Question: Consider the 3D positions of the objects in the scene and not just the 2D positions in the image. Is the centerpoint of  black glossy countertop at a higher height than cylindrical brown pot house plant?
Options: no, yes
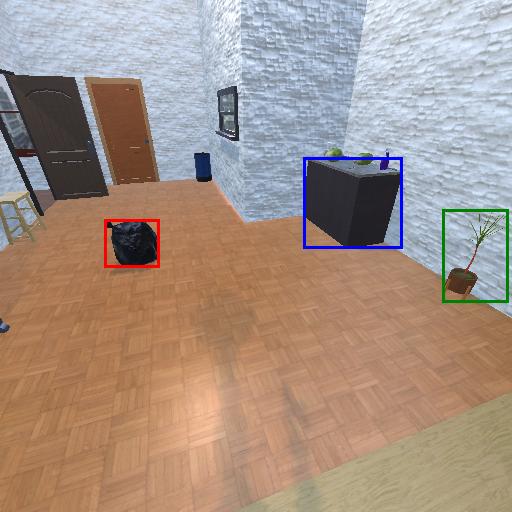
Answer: no